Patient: sex M, age 78
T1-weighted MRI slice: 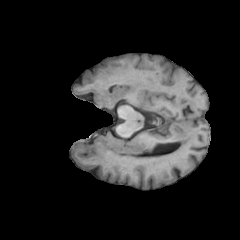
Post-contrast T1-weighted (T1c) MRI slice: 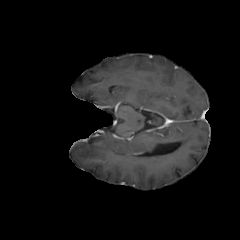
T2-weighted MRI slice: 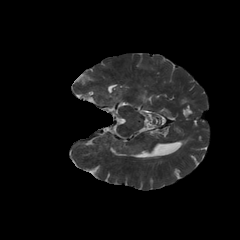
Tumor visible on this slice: no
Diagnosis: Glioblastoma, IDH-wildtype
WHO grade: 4